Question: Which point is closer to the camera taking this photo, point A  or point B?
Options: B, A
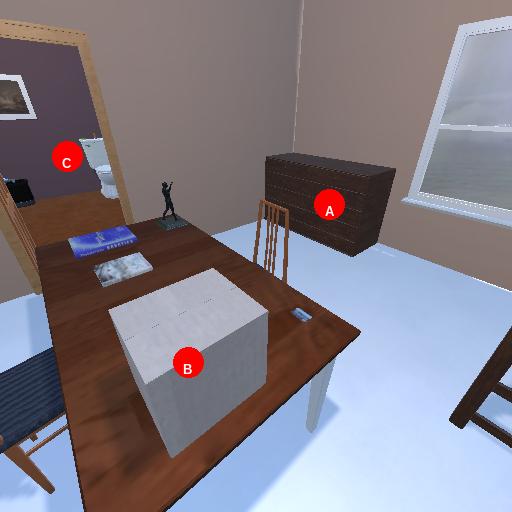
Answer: B